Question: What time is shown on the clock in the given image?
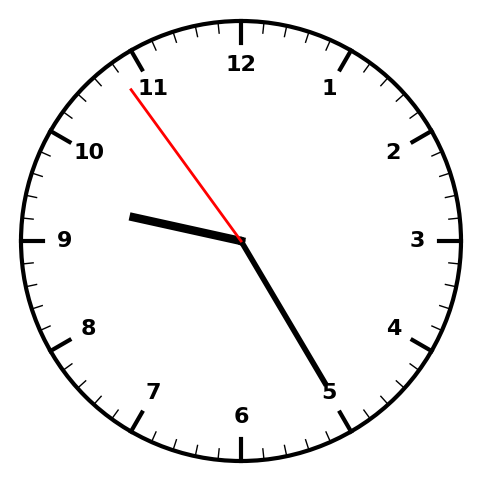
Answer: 09:24:54